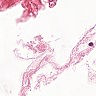
Metastatic tissue present: no